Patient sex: M
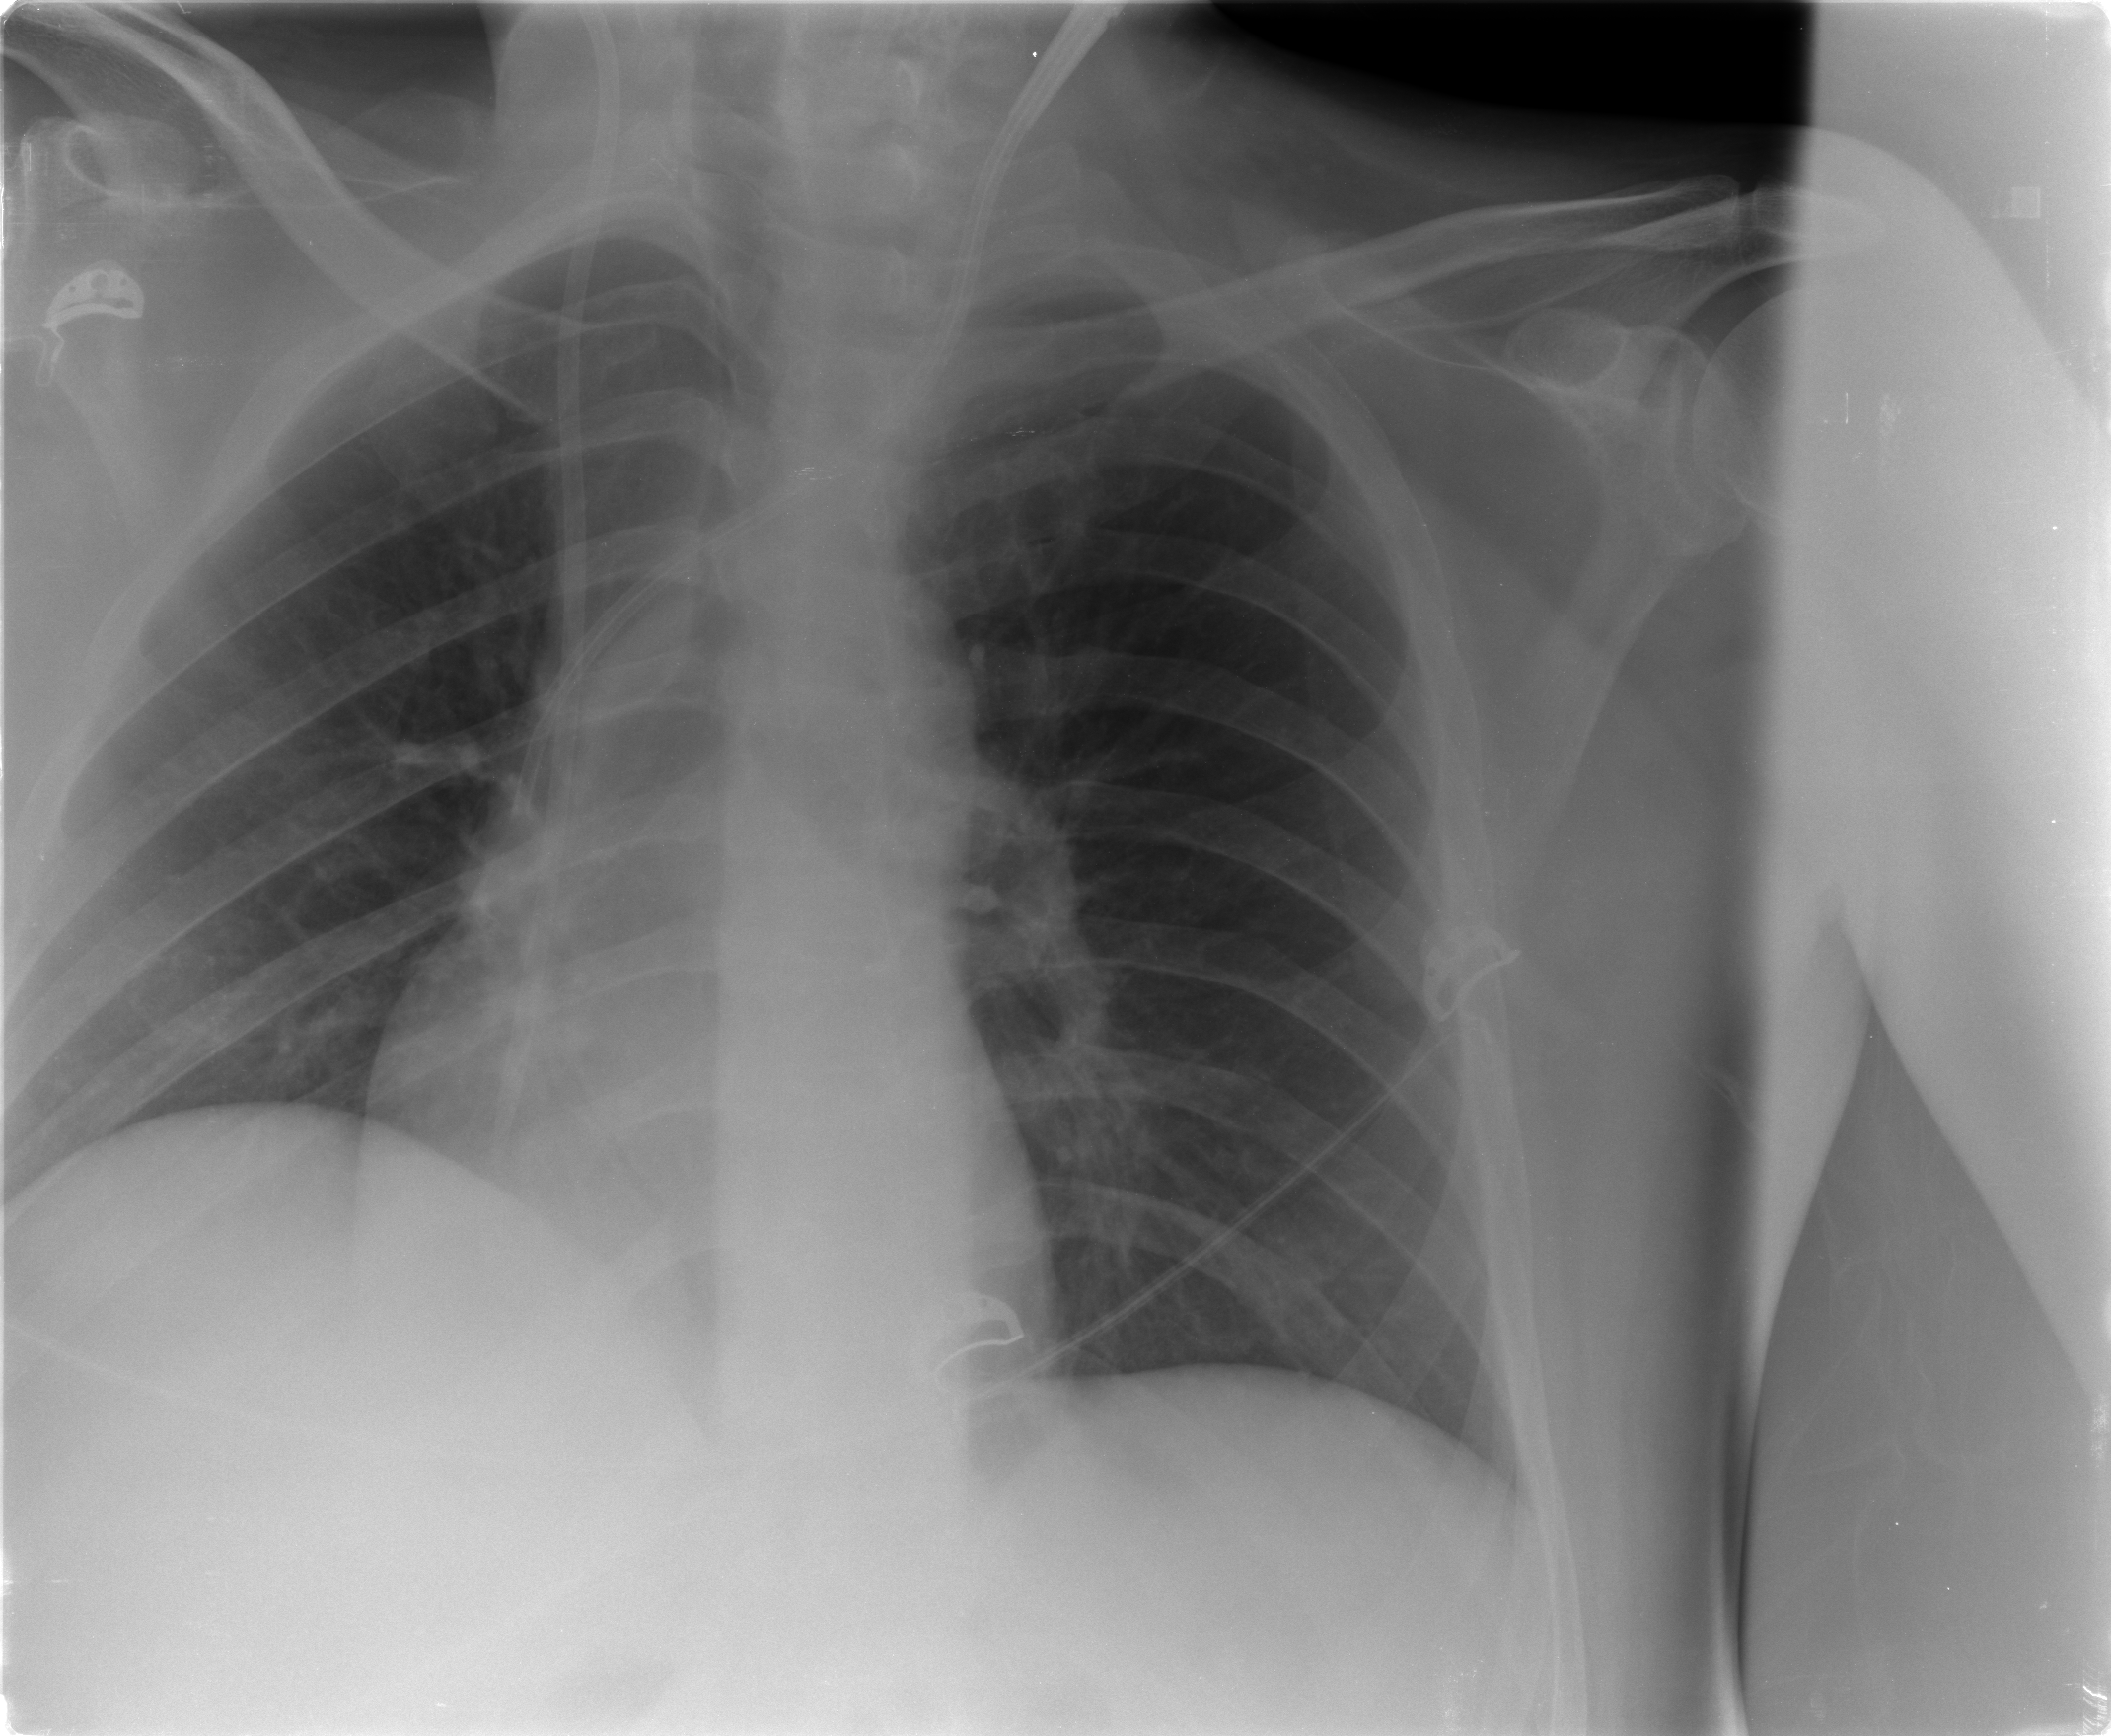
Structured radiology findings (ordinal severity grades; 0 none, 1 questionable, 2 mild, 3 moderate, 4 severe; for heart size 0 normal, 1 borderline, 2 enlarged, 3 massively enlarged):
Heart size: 0
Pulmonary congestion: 0
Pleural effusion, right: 0
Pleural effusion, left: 0
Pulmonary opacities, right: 0
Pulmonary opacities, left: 0
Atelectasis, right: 0
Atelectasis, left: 2